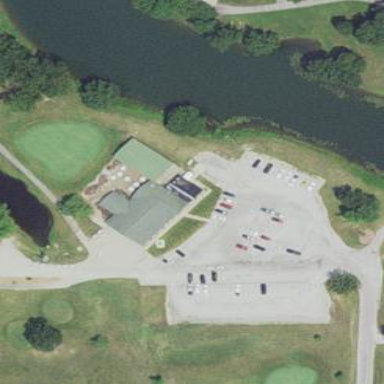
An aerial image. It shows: Clubhouse building for golf.